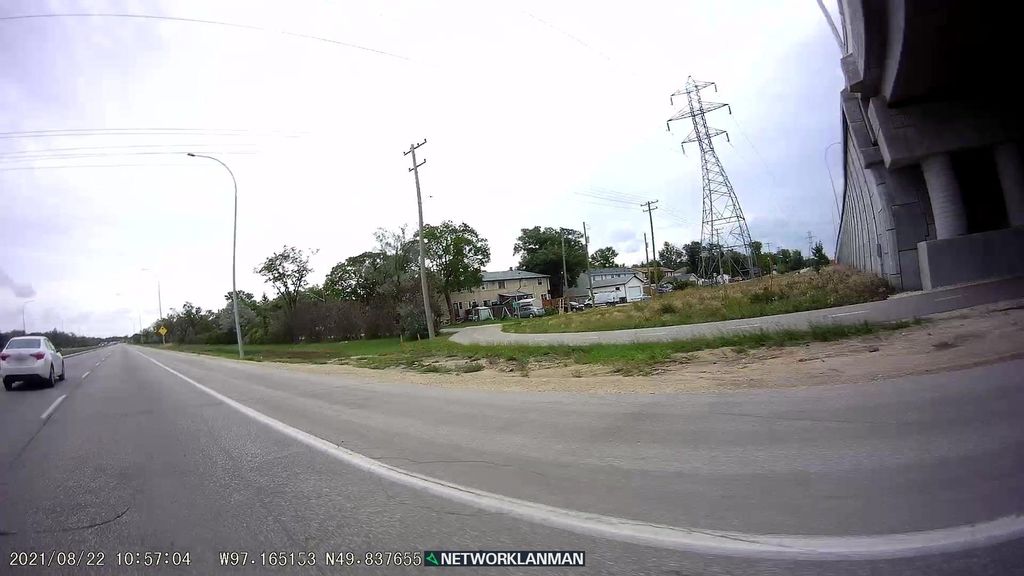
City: winnipeg